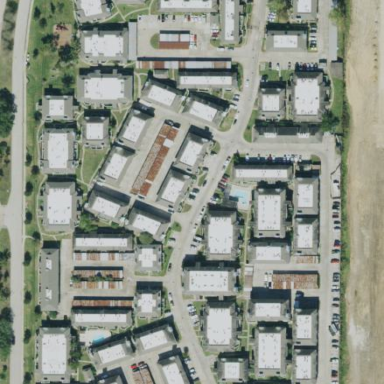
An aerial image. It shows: Residential area with apartments.